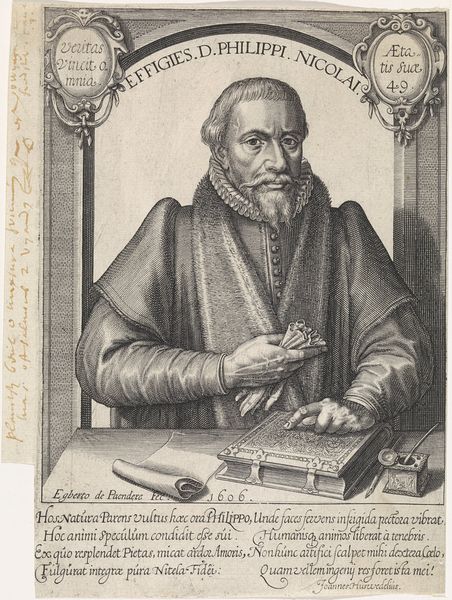
Titel: Portret van Nicolaas Grudius
Künstler: Egbert van Panderen
Standort: Amsterdam
Institution: Rijksmuseum
Schlagwörter: feder, hand, mann, handschuh, zeichnung, bart, kragen, halskrause, schrift, papier, datum, zahlen, knöpfe, buch, druck, tinte, buchseite, pergament, mönch, tintenfass, kupferstich, abzug, federkiel, philipp, schrifft, mänch, 1600